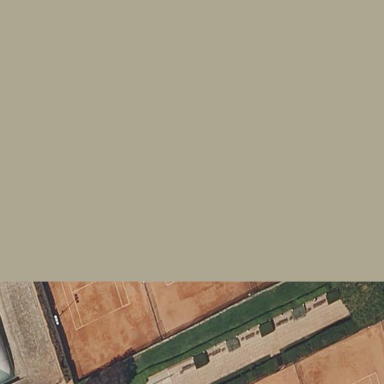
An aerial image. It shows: Tennis court on pitch designated for leisure land.